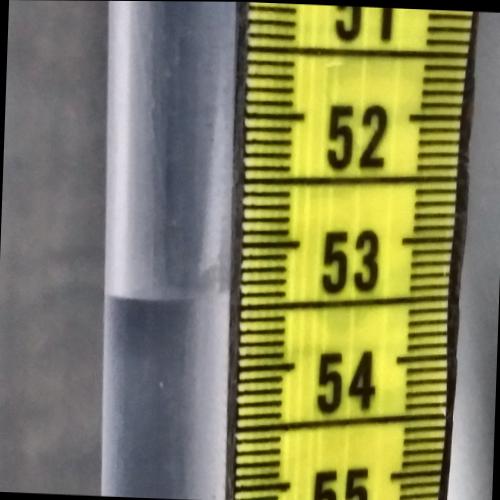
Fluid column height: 53.4 cm